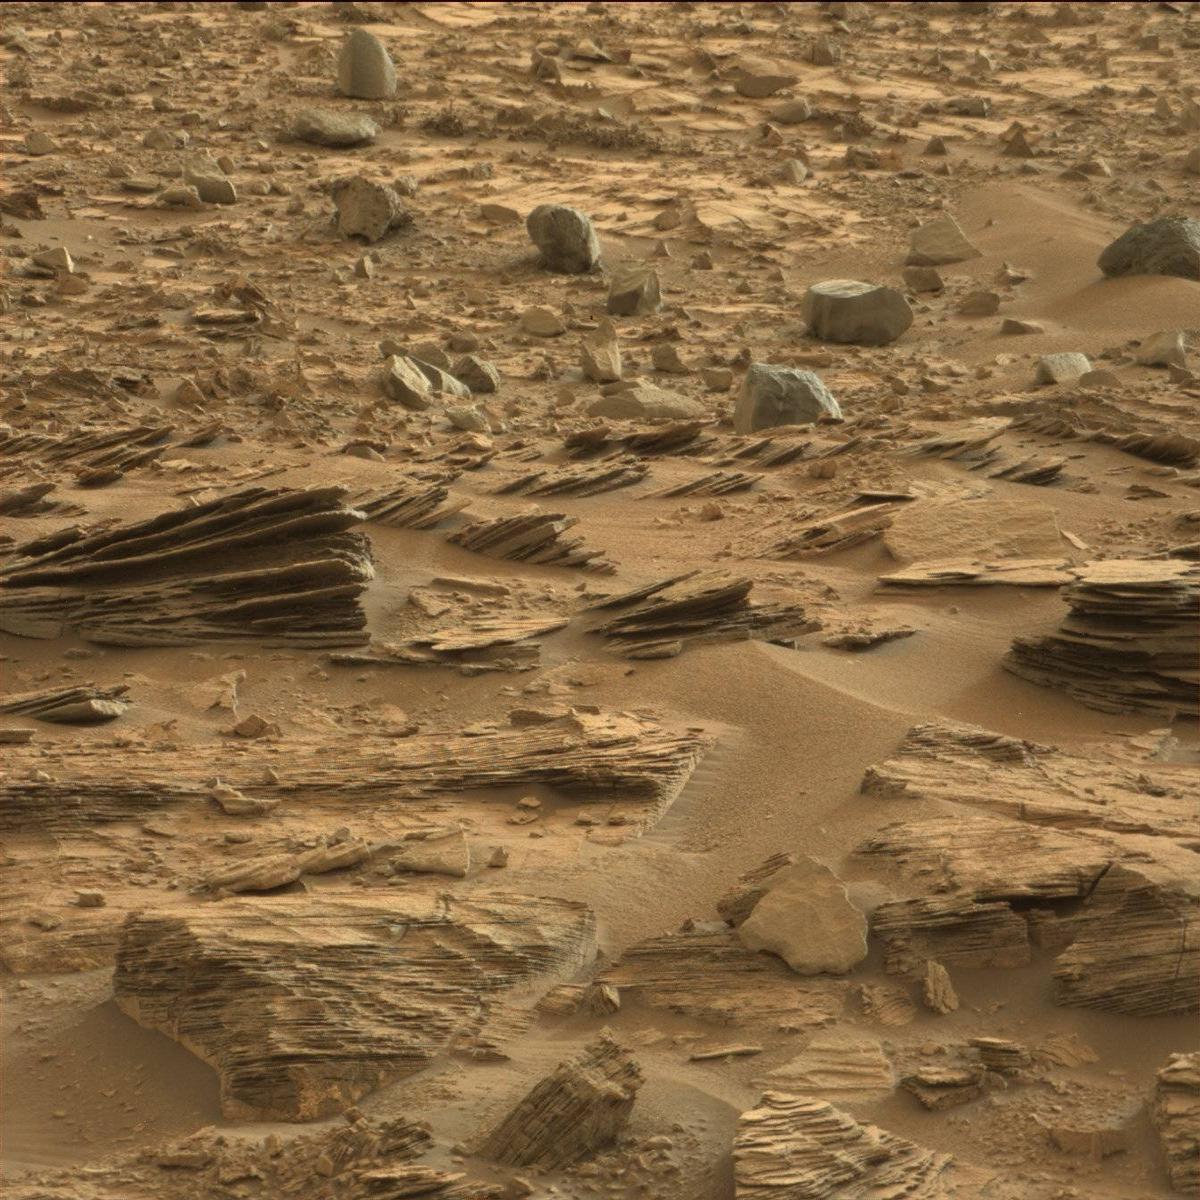
Terrain classes present: Bedrock, Rock, Sand / Soil